Field crop: tomato
Growth stage: 1
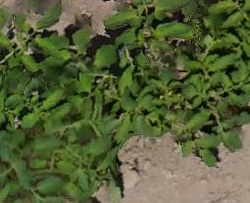
Species: tomato